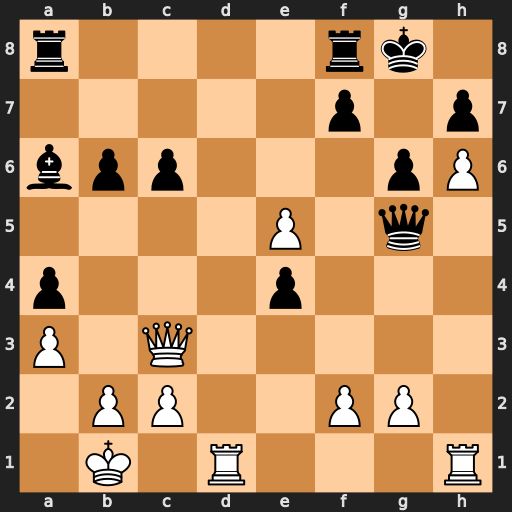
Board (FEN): r4rk1/5p1p/bpp3pP/4P1q1/p3p3/P1Q5/1PP2PP1/1K1R3R
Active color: w
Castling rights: -
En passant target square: -
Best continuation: e6 f6 Qxc6 Ra7 Qxb6 Rb7 Qxa6